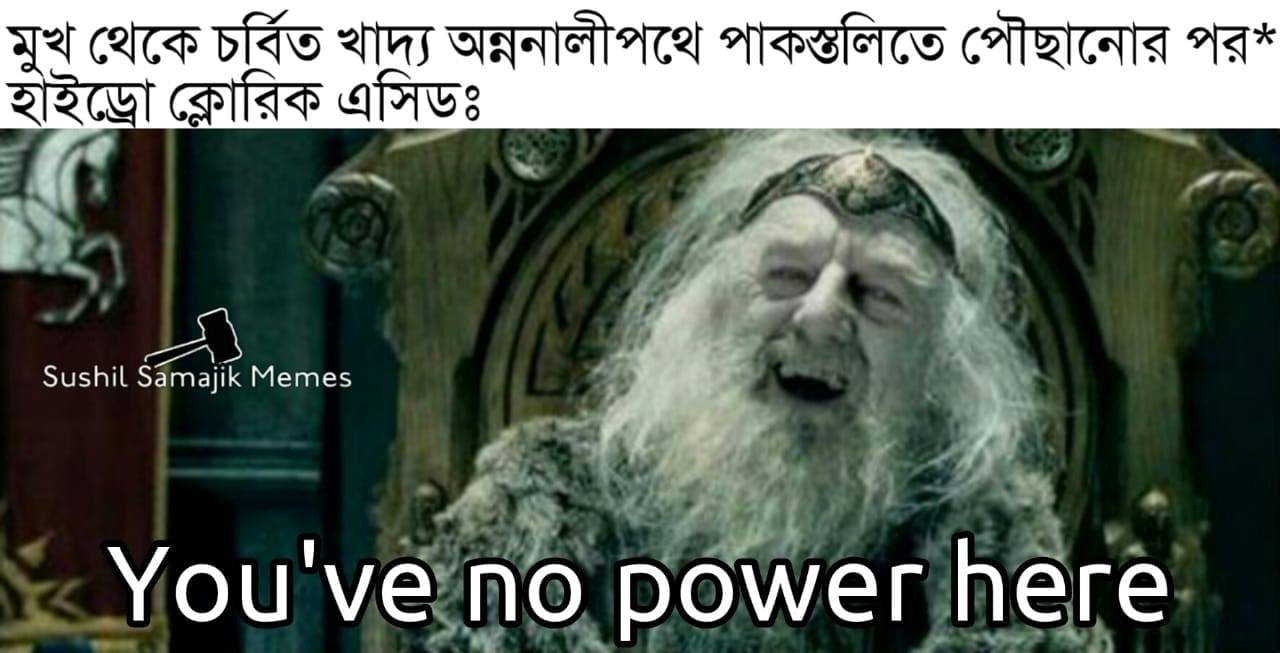
Caption: মুখ থেকে চর্বিত খাদ্য অন্ননালীপথে পাকস্তলিতে  পৌঁছানোর পর*   হাইড্রো ক্লোরিক এসিডঃ       You've no power here
Label: non-hate